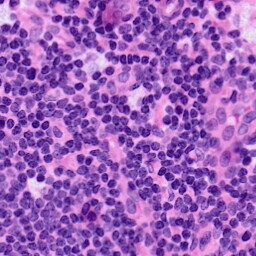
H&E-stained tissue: LymphNode